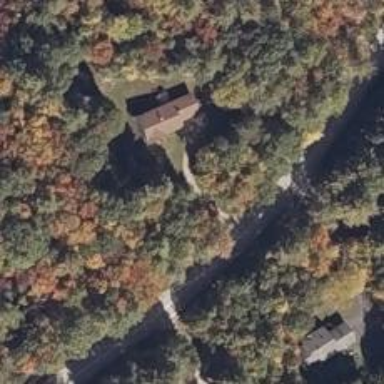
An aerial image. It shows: Driveway.